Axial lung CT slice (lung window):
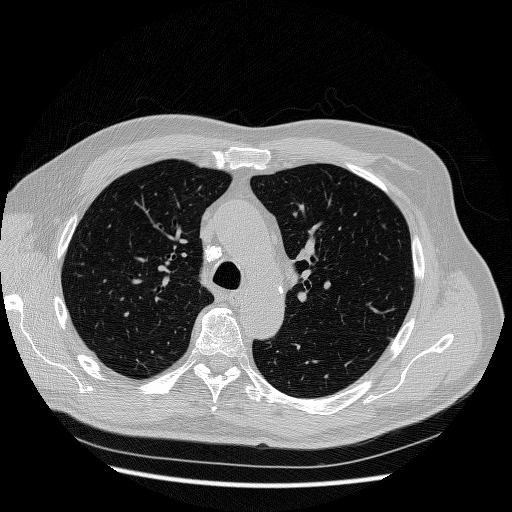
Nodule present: no